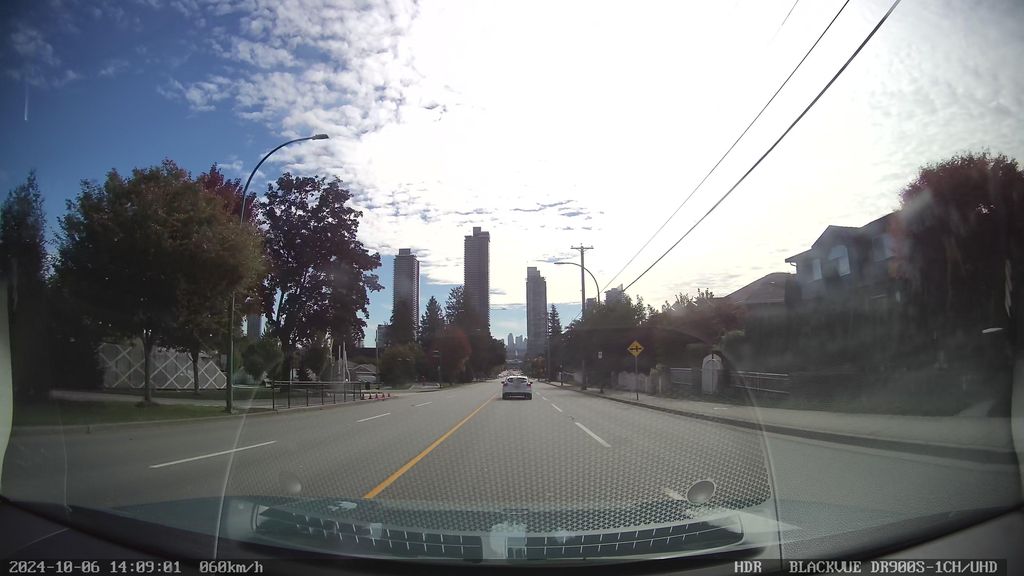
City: vancouver